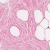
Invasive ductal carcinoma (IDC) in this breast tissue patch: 0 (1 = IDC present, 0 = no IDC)